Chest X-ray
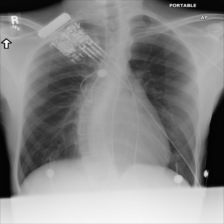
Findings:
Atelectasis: negative
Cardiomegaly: negative
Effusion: negative
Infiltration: negative
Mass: negative
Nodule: negative
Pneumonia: negative
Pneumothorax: negative
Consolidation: negative
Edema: negative
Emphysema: negative
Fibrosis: negative
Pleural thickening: negative
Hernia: negative